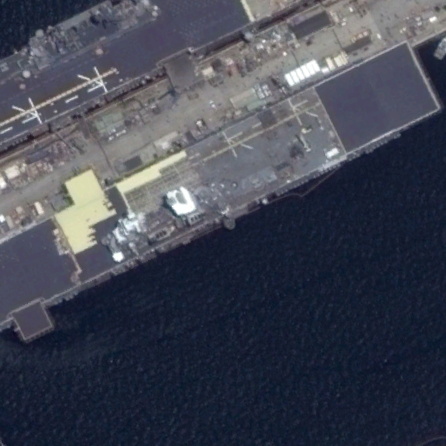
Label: assault